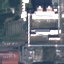
Land use / land cover: Industrial